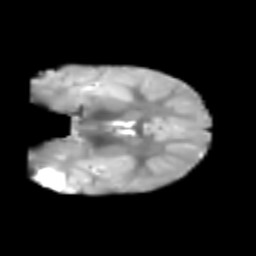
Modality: T2w
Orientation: coronal
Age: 7
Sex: male
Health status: healthy